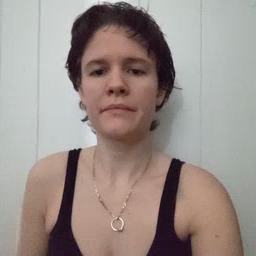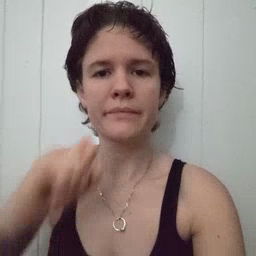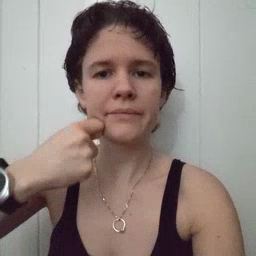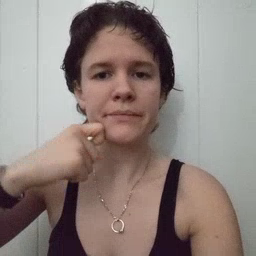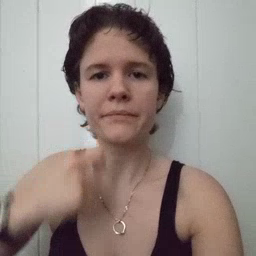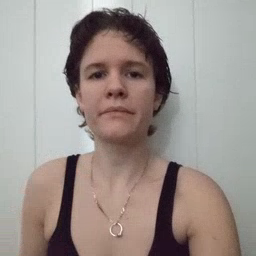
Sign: apple